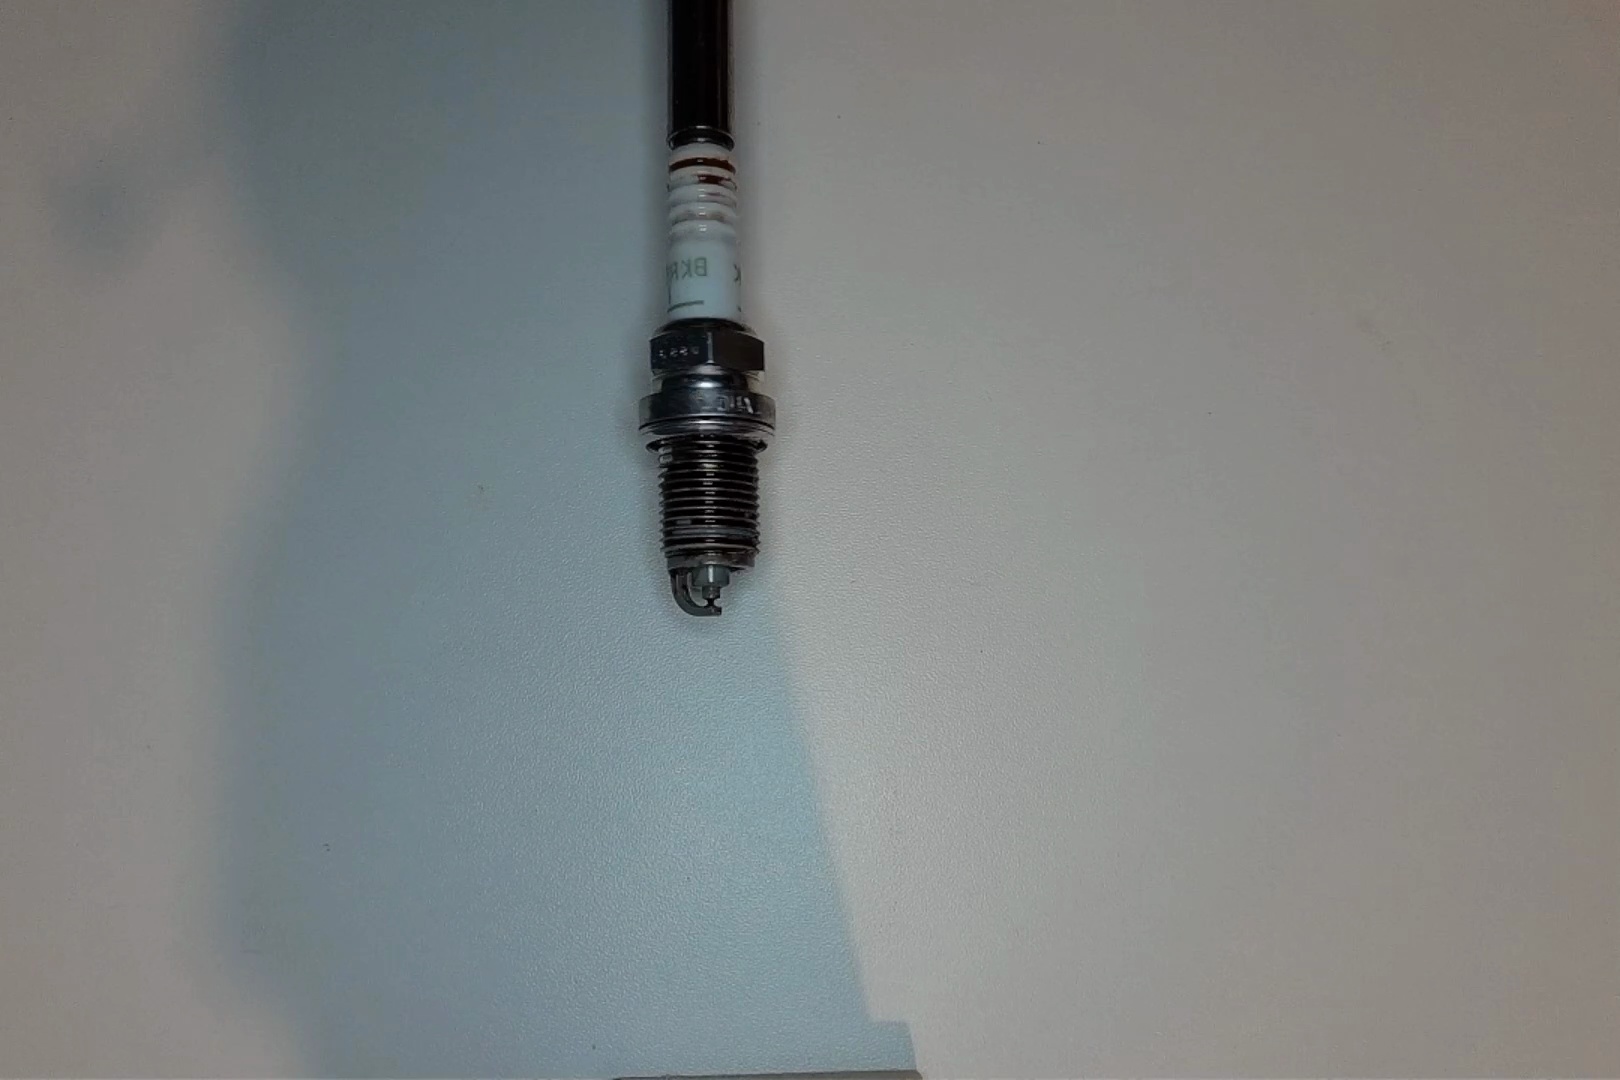
Label: anomaly